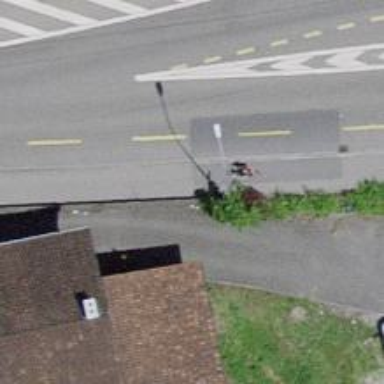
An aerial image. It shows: Secondary road with concrete surface. It includes cycle lane.